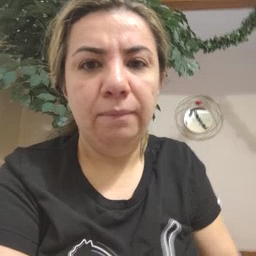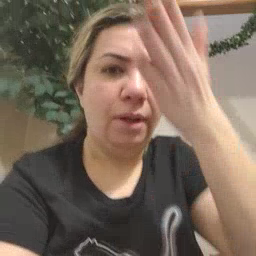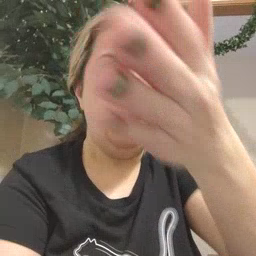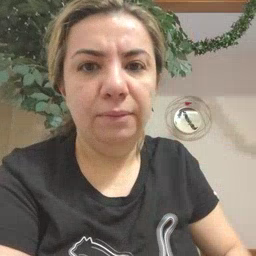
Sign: there